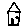
Label: house